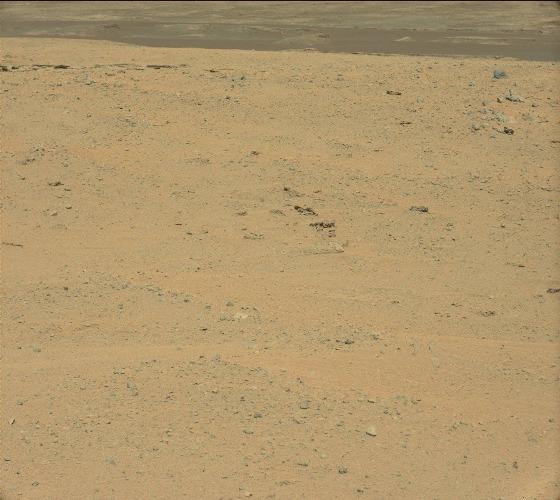
Terrain classes present: Background, Gravel / Sand / Soil, Rock